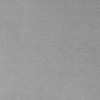
Label: dusty